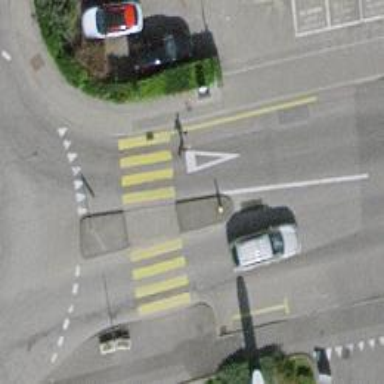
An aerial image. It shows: Tertiary road with designated cycle lane.